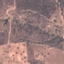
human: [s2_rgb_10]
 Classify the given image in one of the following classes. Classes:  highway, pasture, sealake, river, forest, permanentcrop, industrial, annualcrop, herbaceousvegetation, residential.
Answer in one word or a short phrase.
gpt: HerbaceousVegetation